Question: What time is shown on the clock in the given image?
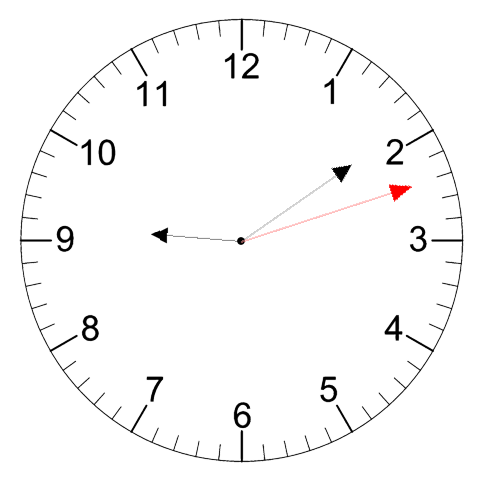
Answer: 09:09:12